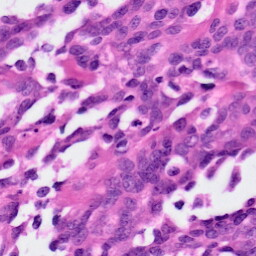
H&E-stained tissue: Ovarian